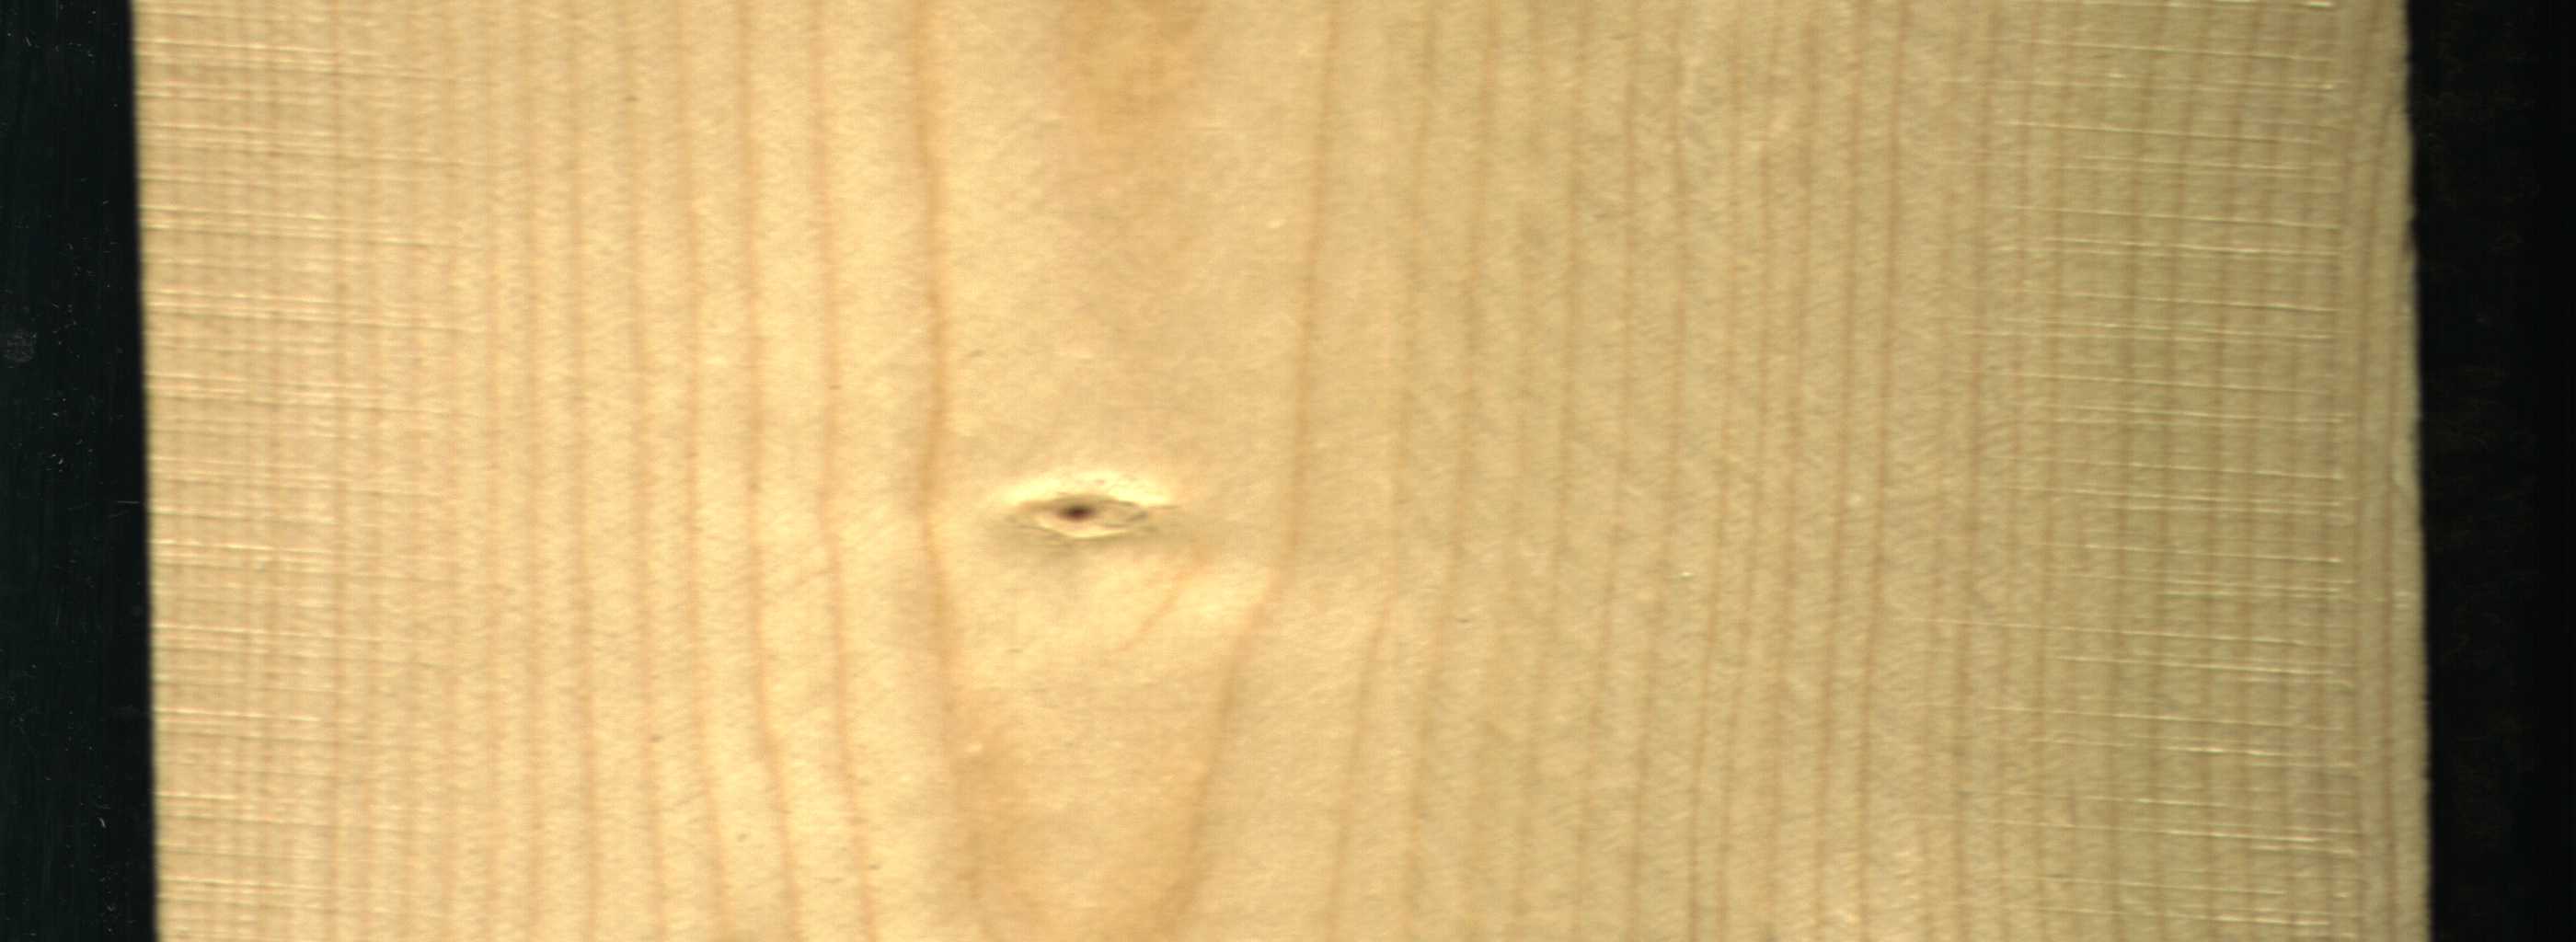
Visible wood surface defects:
Live_Knot